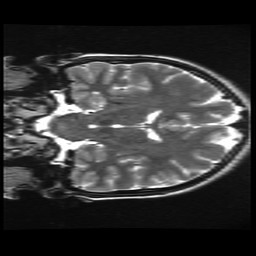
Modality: T2w
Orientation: coronal
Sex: female
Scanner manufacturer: ge
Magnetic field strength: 3 T
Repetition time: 5 s
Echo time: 0.1012 s